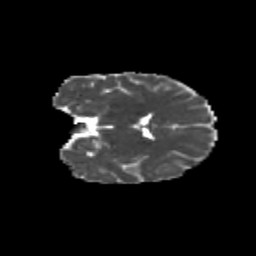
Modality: MD
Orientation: coronal
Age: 9
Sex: female
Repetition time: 9.512 s
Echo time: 0.089 s